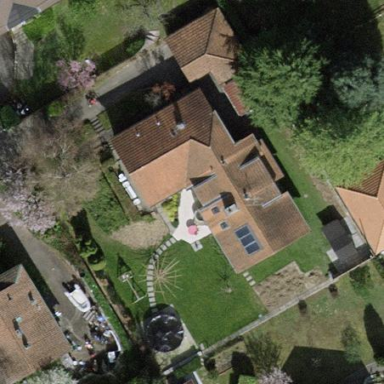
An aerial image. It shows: Garden surrounded by fence.